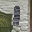
Label: 1